Field crop: maize
Growth stage: 1
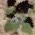
Species: chenopodium